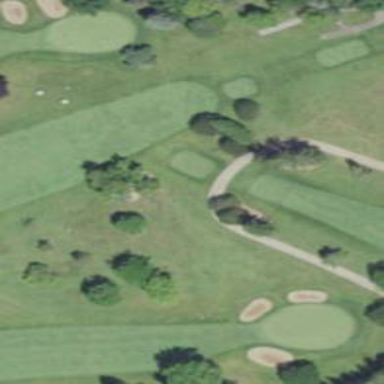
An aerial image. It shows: Golf tee on grassy land.